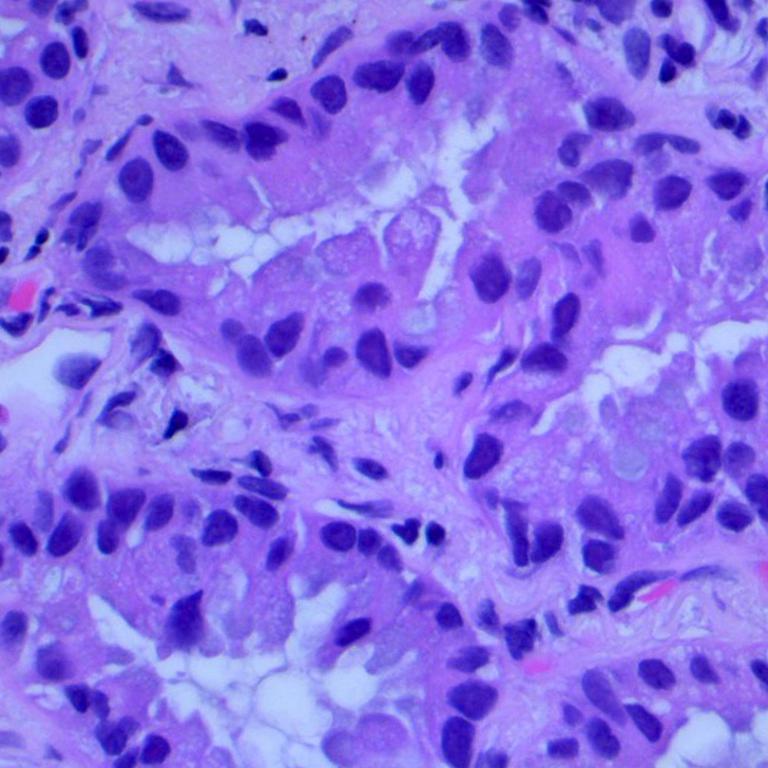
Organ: lung
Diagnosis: adenocarcinomas